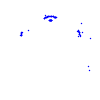
Particle: pion